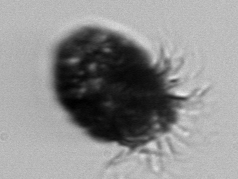
Label: Stenosemella_pacifica